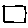
Label: square